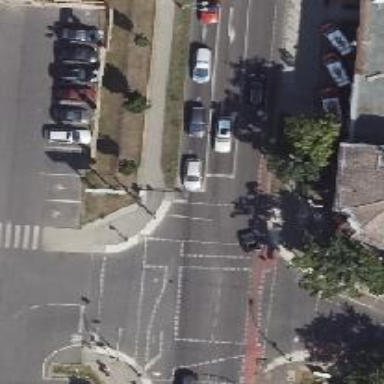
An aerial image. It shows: Asphalt footway with crossing equipped with traffic signals.